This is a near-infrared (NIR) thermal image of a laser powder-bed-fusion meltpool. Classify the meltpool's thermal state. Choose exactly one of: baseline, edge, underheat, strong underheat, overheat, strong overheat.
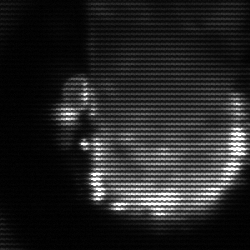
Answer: baseline